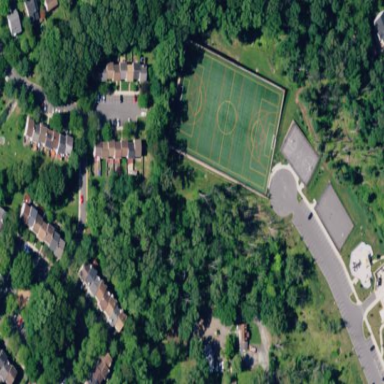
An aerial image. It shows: Soccer pitch with turf surface for leisure and sports activities.